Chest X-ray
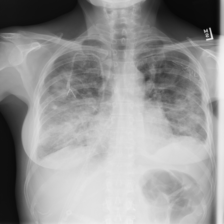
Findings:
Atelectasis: negative
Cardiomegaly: negative
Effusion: positive
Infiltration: positive
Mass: negative
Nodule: positive
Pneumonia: negative
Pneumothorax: negative
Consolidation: negative
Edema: negative
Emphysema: negative
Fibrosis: negative
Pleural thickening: negative
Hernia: negative